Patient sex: M
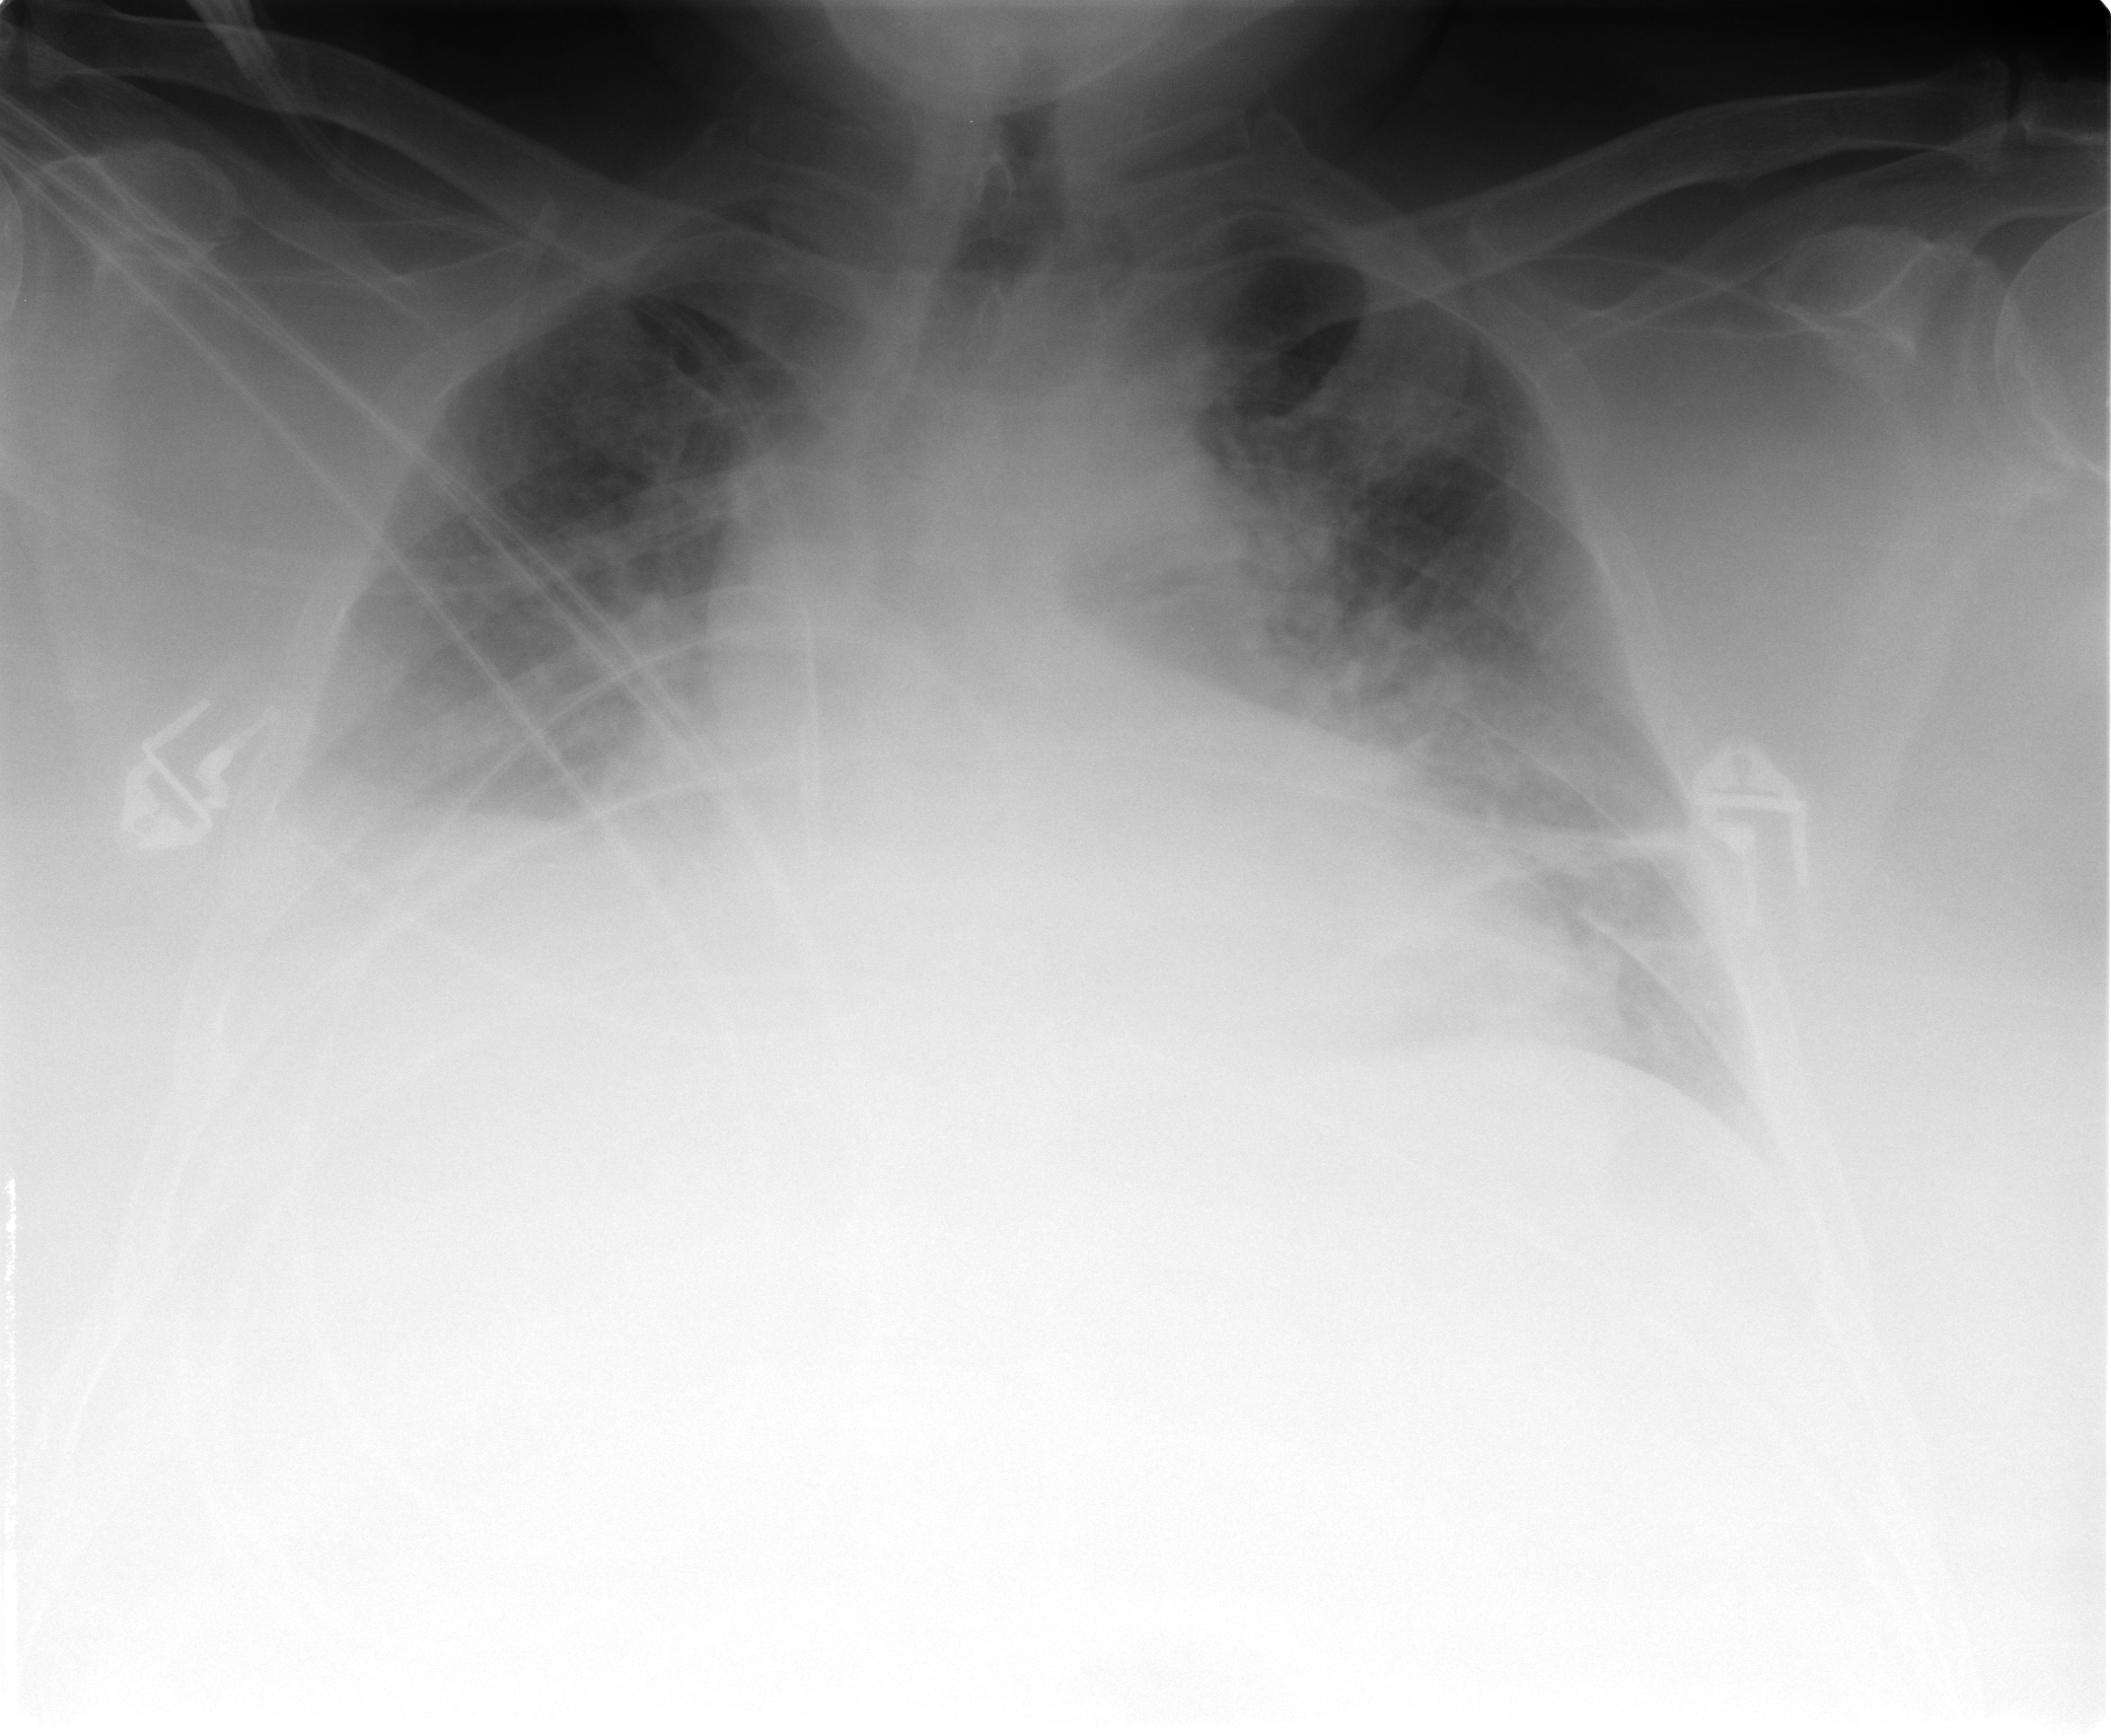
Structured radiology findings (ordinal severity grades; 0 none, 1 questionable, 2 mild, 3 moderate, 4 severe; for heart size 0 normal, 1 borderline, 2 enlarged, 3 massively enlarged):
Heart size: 2
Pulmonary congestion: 3
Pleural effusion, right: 2
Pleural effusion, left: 0
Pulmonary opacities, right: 3
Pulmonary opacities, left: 3
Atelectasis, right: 2
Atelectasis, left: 2